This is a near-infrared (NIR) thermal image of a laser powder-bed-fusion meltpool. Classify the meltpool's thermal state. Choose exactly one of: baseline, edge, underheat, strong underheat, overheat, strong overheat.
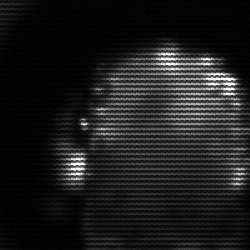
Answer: baseline